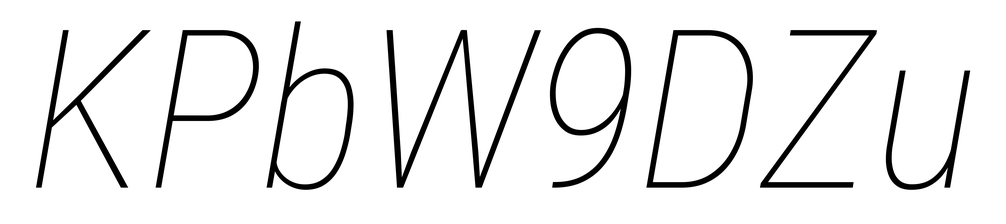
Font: Roboto-Italic_Condensed_Thin_Italic